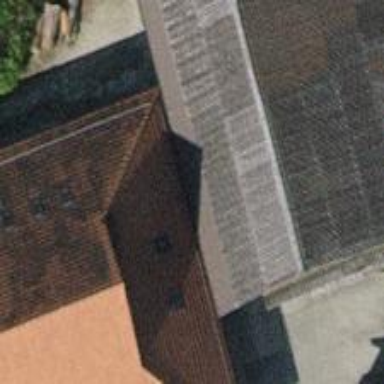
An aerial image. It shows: View of roof of building.